Question: I've made a 'mvc4' project. It's a standard internet project made by 'Visual Studio Express 2012 for Web'. And in there I've added a folder called 'App_Code', and inside that I made a 'class' called 'SessionHandler.cs'.
Then I open the pre-made file '_Layout.cshtml' found in /views/shared/_Layout.cshtml. In there I try calling the class 'SessionHandler.cs' which I made, but it doesn't seem to be able to find the class.
How can I make the 'SessionHandler.cs' class visible to '_Layout.cshtml'?
---
# EDIT:
Just adding some more info on my project:
The structure:

The SessionHandler.cs file
'''
using System;
using System.Collections.Generic;
using System.Linq;
using System.Web;
namespace TestingGround01.App_Code
{
public class SessionHandler
{
}
}
'''
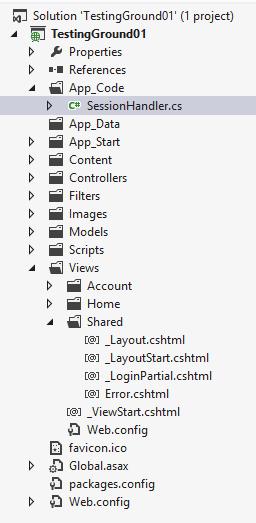
Answer: In the Web.config file located inside of your Views folder, place a namespace inclusion.
'''
<pages>
<namespaces>
<add namespace="TestingGround01.App_Code">
</namespaces>
</pages>
'''
To clarify, this is useful for EXTERNAL references. In your case, if you simply stick a
'''
@using TestingGround01.App_Code
'''
at the top of your _layout.cshmtl file, it should resolve the reference just fine.
Then, you can instantiate your class inside your _layout.
'''
@{ var s = new SessionHandler(); }
'''